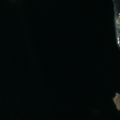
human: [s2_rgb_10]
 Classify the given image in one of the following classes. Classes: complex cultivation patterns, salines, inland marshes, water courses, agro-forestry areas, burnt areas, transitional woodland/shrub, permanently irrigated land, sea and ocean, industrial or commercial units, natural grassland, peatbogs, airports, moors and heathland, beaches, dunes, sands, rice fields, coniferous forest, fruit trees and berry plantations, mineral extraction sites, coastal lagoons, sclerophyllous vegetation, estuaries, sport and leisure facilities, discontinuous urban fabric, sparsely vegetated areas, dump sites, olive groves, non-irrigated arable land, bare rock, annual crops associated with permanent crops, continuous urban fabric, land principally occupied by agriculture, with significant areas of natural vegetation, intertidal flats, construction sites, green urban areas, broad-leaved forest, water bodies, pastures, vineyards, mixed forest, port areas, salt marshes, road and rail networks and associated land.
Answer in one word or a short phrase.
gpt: sea and ocean